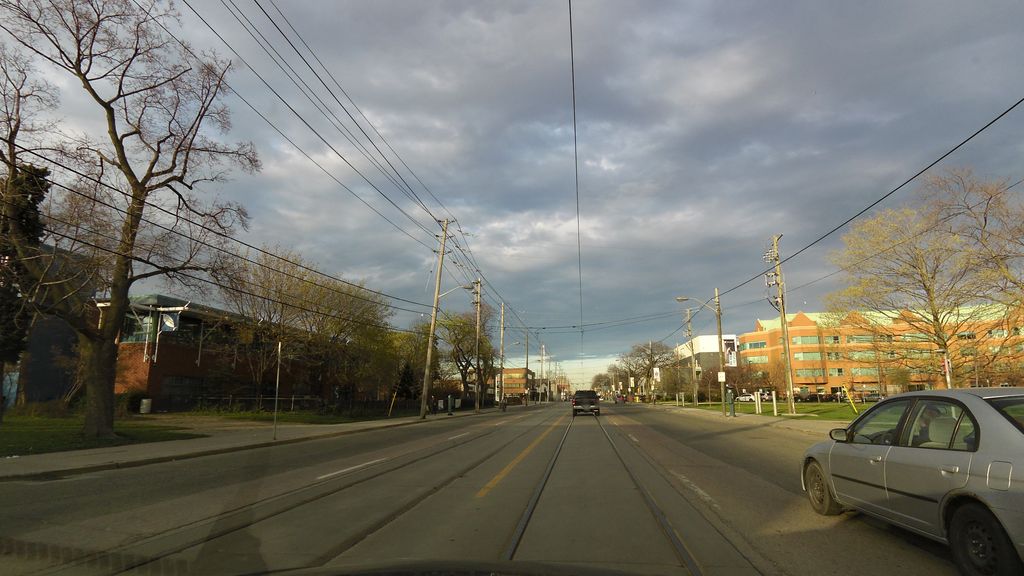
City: toronto